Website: slack
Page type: payment
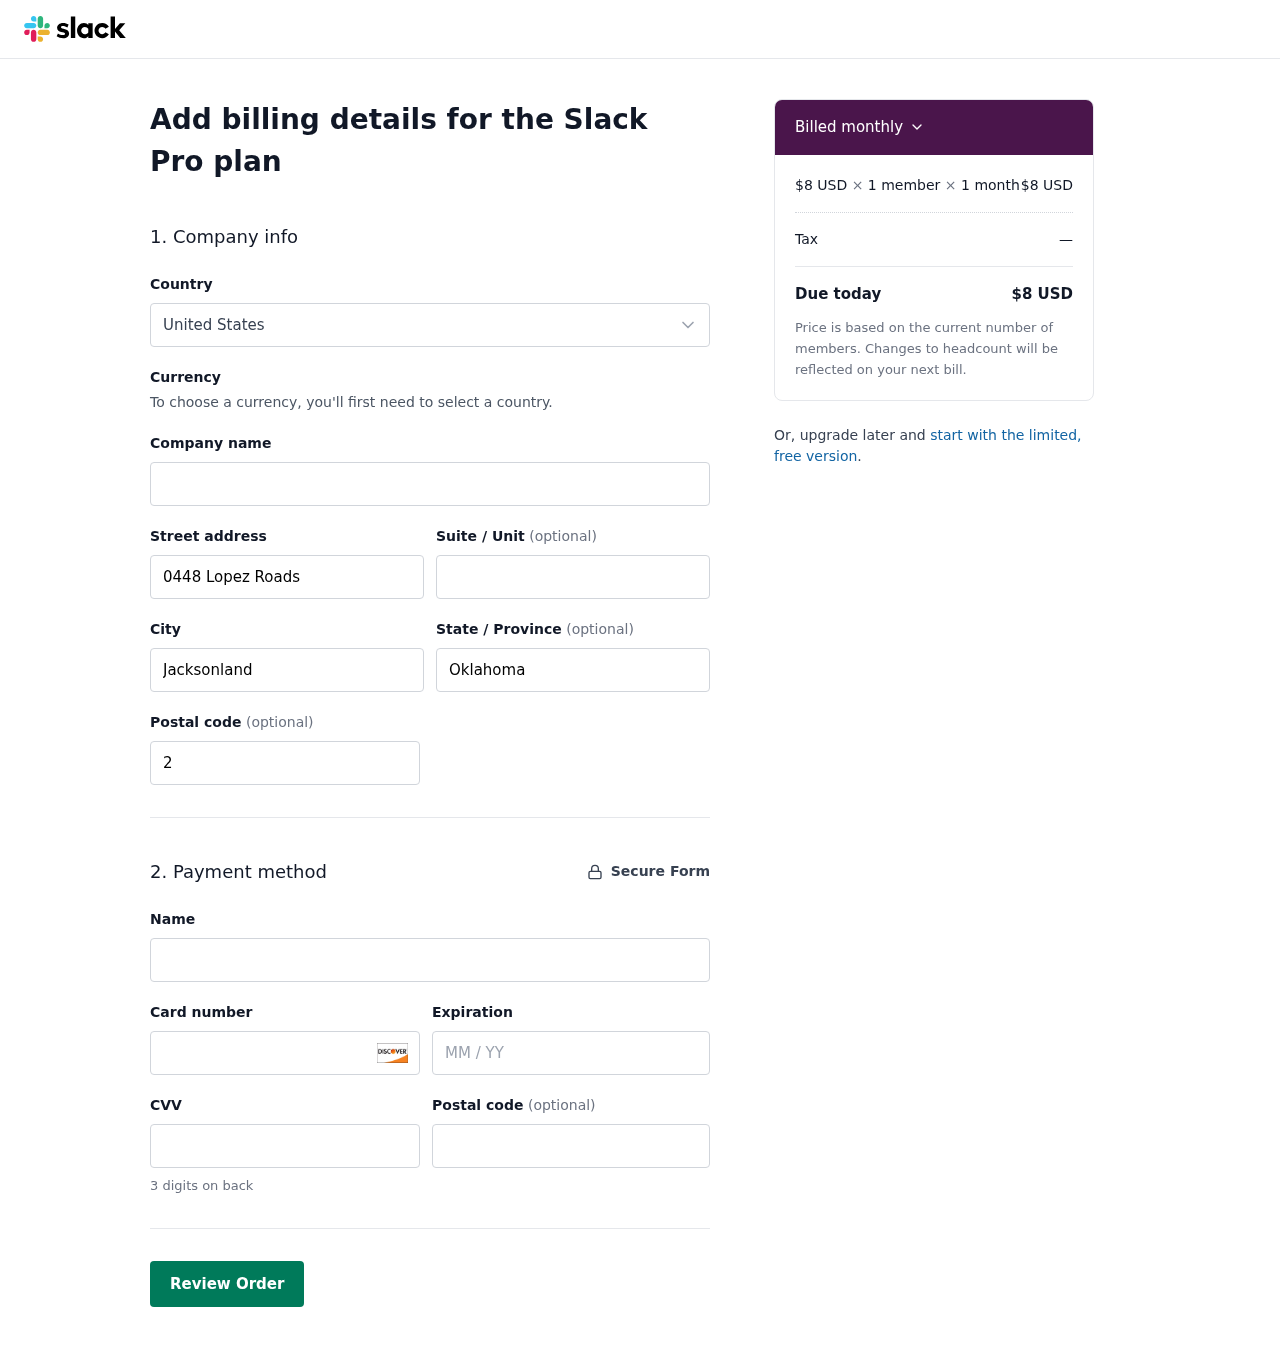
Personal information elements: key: PII_COUNTRY
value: United States
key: PII_STREET
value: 0448 Lopez Roads
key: PII_CITY
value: Jacksonland
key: PII_STATE
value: Oklahoma
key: PII_POSTCODE
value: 28572
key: PII_FULLNAME
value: Donald Krause
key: PII_CARD_NUMBER
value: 6590 3476 9612 3106
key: PII_CARD_EXPIRY
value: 09/27
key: PII_CARD_CVV
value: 576
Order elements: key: ORDER_PRICE_PER_MEMBER
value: $8 USD
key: ORDER_NUM_MEMBERS
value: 1 member
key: ORDER_NUM_MONTHS
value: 1 month
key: ORDER_SUBTOTAL
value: $8 USD
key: ORDER_TAX
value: —
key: ORDER_TOTAL
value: $8 USD